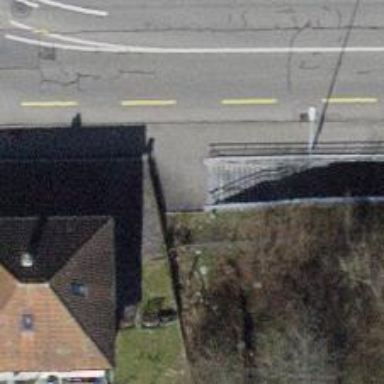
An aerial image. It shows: Set of steps on the road.